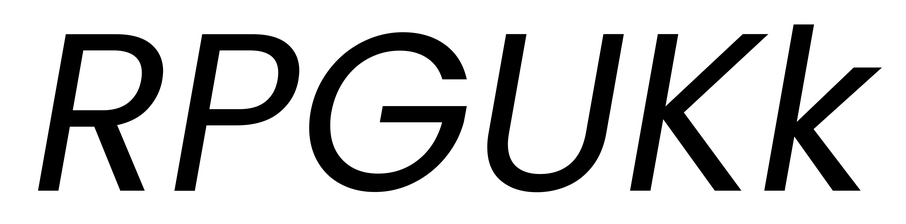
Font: Poppins-Italic